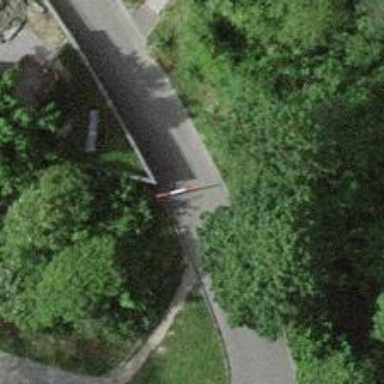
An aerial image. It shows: Swing gate.